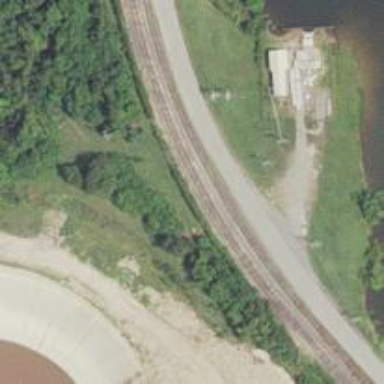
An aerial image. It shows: Railway track.